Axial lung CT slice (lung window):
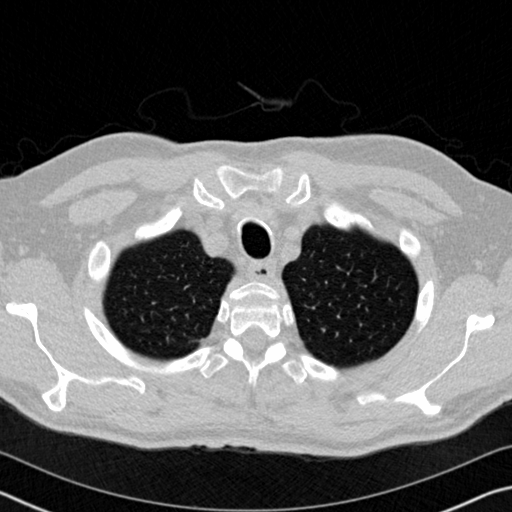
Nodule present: no